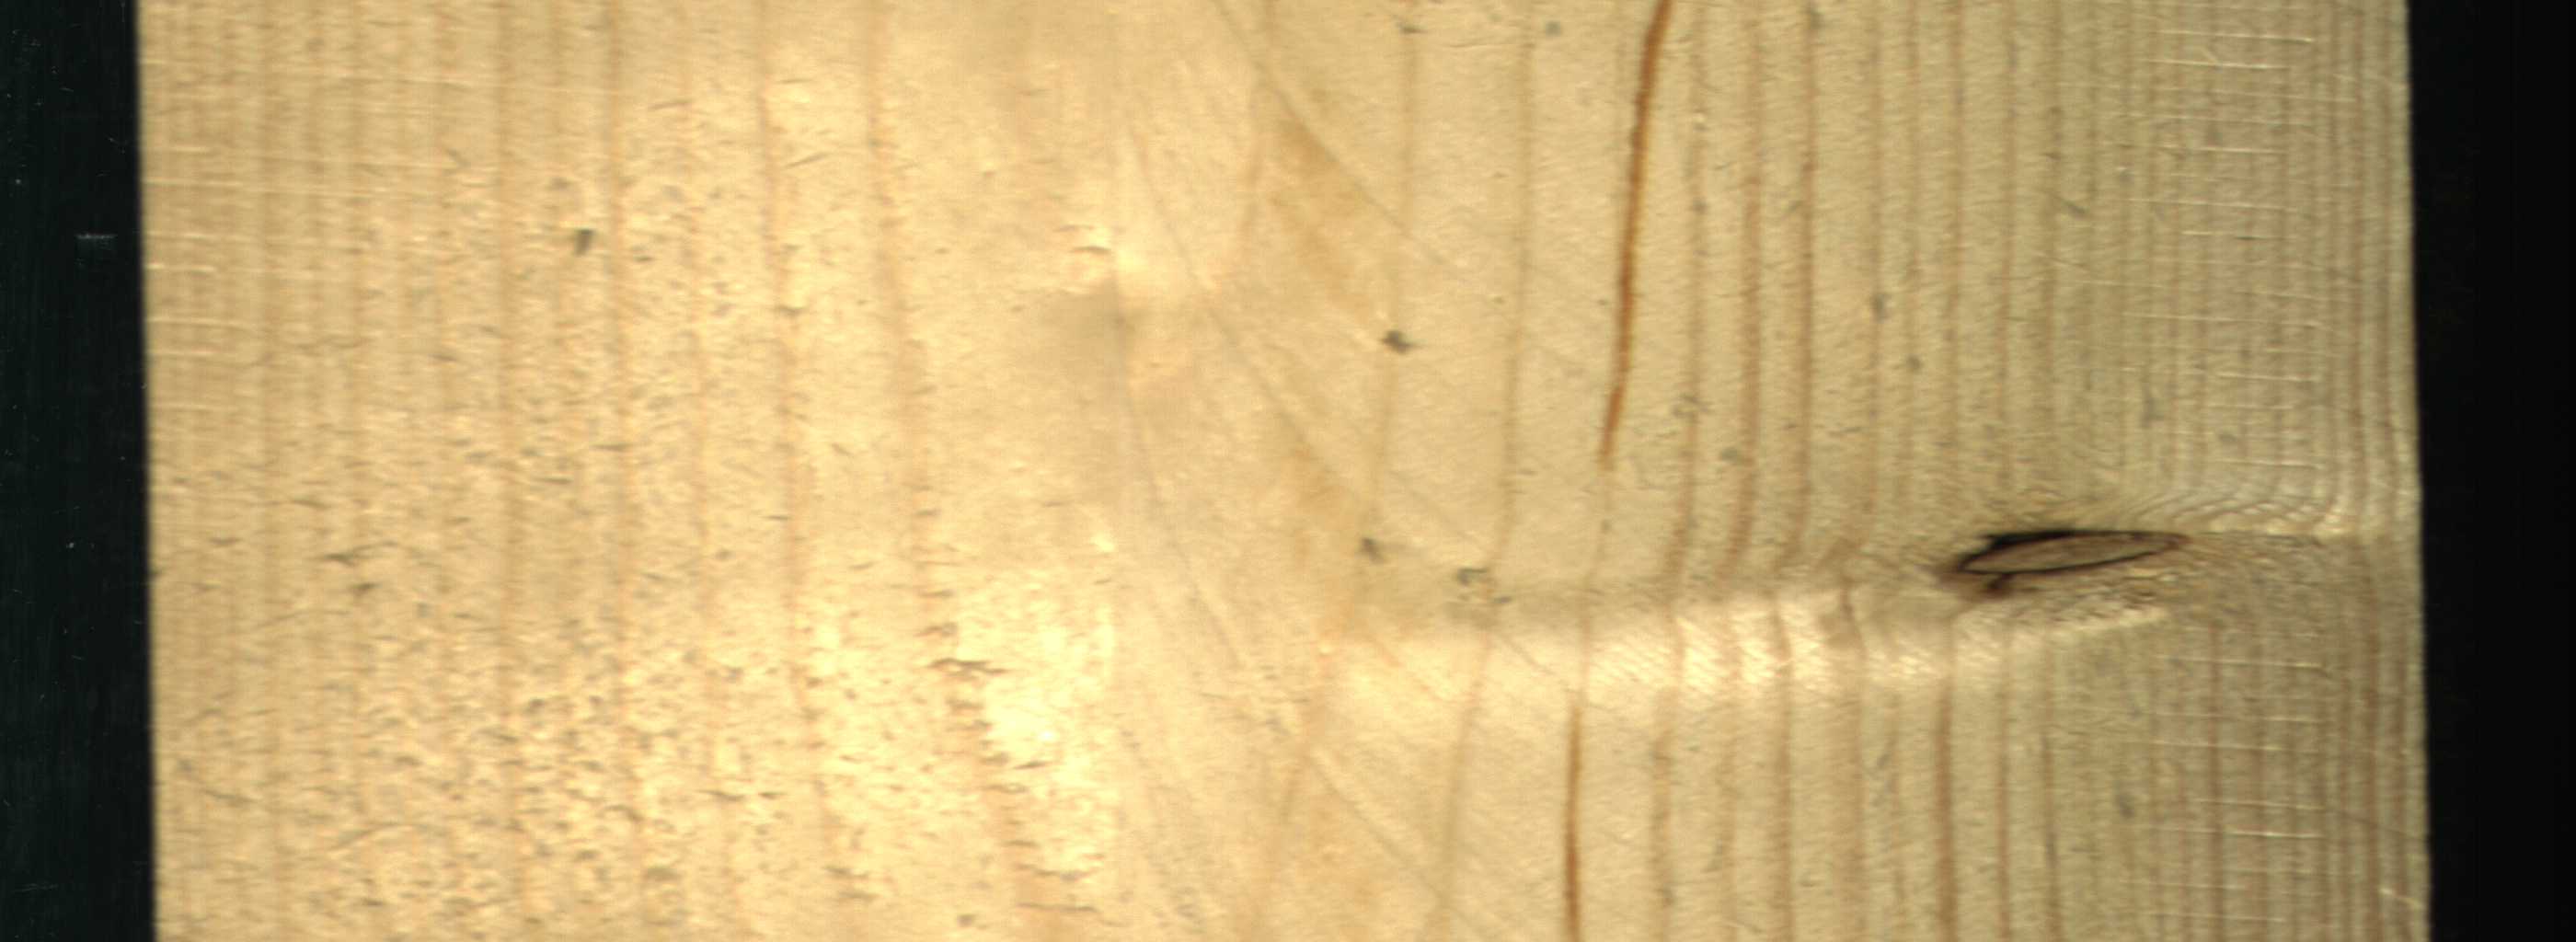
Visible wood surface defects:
resin
resin
Dead_Knot